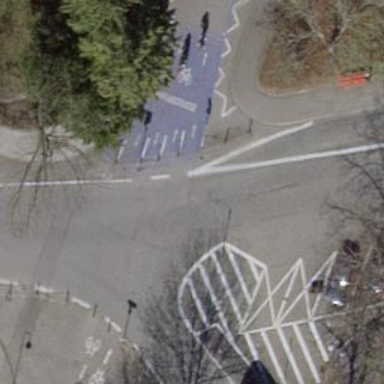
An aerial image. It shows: Bollard.